Question: In my application I'm getting the below error I don't know to how to handle or solve it. Can any one help me to overcome the error.
My-Code:
'''
private string GetJsonSerializeObject(Object obj)
{
var converter = new IsoDateTimeConverter { DateTimeFormat = "yyyy-MM-dd'T'HH:mm:ss" };
var jSonSettings = new JsonSerializerSettings
{
ContractResolver = new Newtonsoft.Json.Serialization.CamelCasePropertyNamesContractResolver(),
Converters = new List<Newtonsoft.Json.JsonConverter> { converter }
};
String sobj = JsonConvert.SerializeObject(obj, Formatting.None, jSonSettings);
return sobj;
}
'''

Thanks in advance.
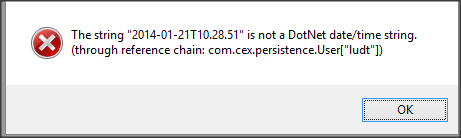
Answer: Thanx for you help friends.. there is no mistake with my code.. I had adjusted the System DateTime Settings.. this error has be corrected.. Thank-You for Your Help